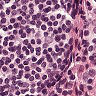
Metastatic tissue present: no